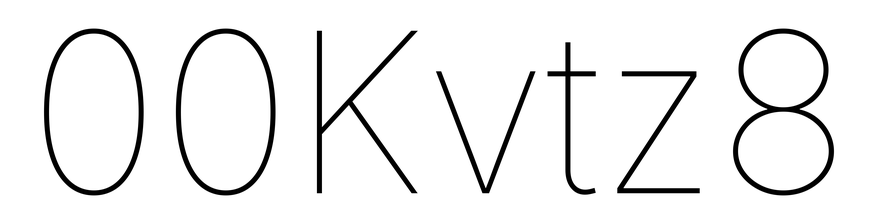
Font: Inter_Thin